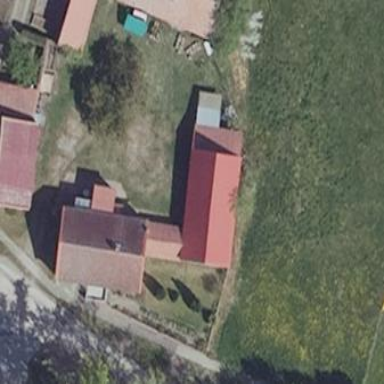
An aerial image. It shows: Shed building.